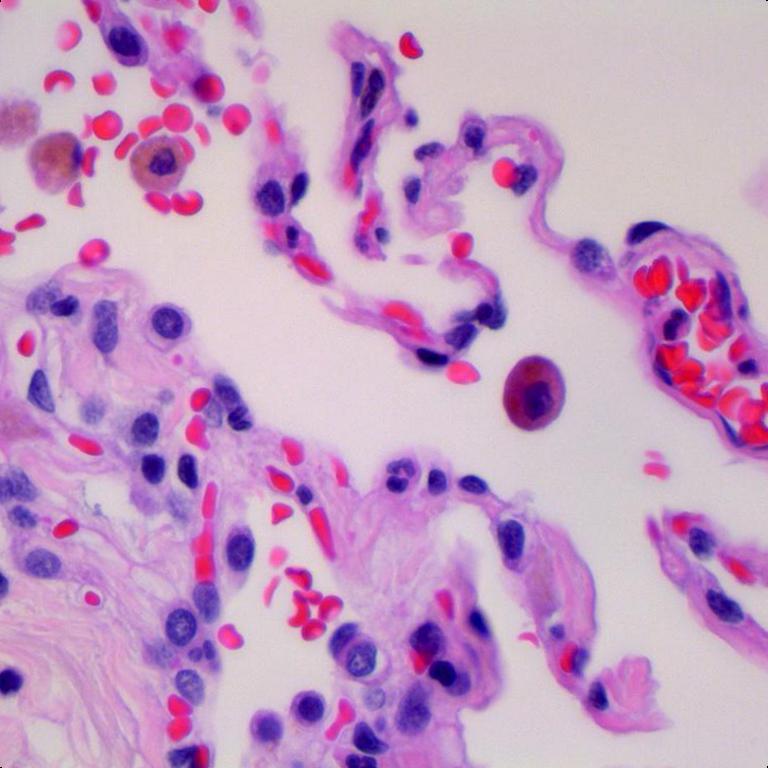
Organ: lung
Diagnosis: benign